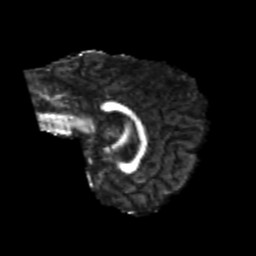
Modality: FA
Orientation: sagittal
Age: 21
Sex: female
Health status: healthy
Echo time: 0.074 s